Aerial crown-view tile of a tropical tree (Barro Colorado Island, Panama), acquired 20250217:
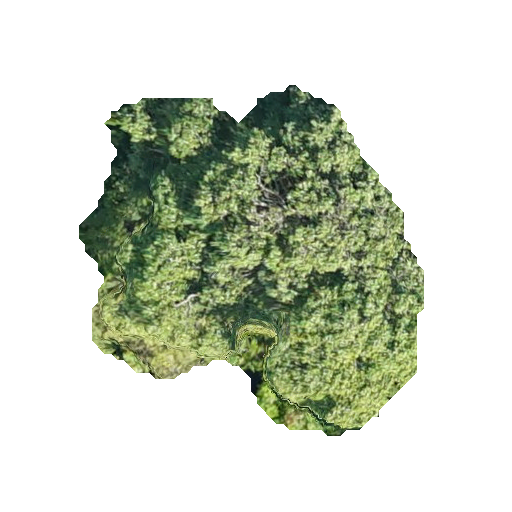
Species: Aspidosperma desmanthum
GBIF accepted scientific name: Aspidosperma desmanthum
Crown area: 126.194 m²